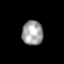
Tissue: skin
Cell type: Epithelial cells
Senescence score: 0.2727
Nuclear area (px): 509
Mean DAPI intensity: 158.621